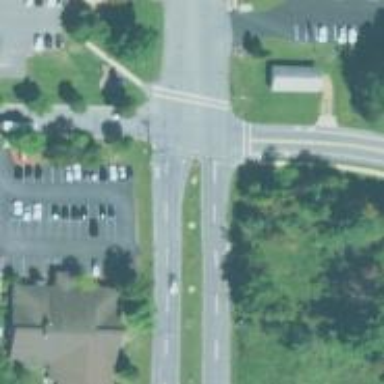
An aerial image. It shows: Marked road crossing.